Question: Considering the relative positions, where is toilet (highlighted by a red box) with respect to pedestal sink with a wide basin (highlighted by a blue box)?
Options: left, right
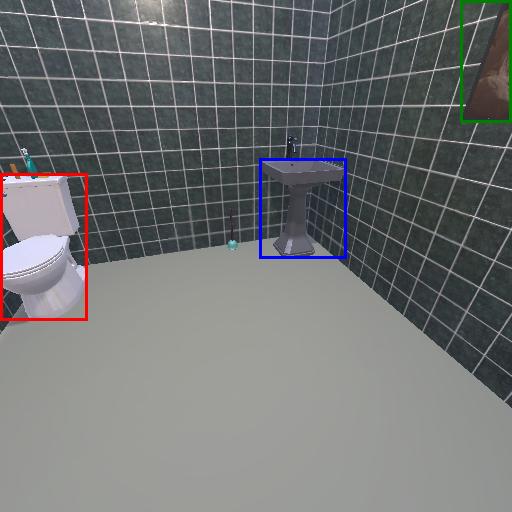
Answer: left